Question: I have two tables 'StudentProgress' and 'Songs'. I want to select all results where can join from 'Songs' to 'StudentProgress', and all results which are not joined in two table and also 'StudentID' from 'StudentProgress' have a specific value..
This is my code for my first table which works well
'''
select
s.SongID,
s.Title,
s.Location,
s.Rhythm
from
Songs s
join
StudentProgress f on s.SongID = f.SongID
where
f.StudentID = 17
'''
Now I want to select from 'StudentProgres' table the same which do not exist in the 'Songs' table and also have a specific 'StudentID' value.
I'm trying like this
'''
select
s.SongID,
s.Title,
s.Location,
s.Rhythm
from
Songs s
join
StudentProgress f on s.SongID = f.SongID
where
f.StudentID is null
and f.studentid = 17
'''
But I don't get any results.
See the screenshot here to understand

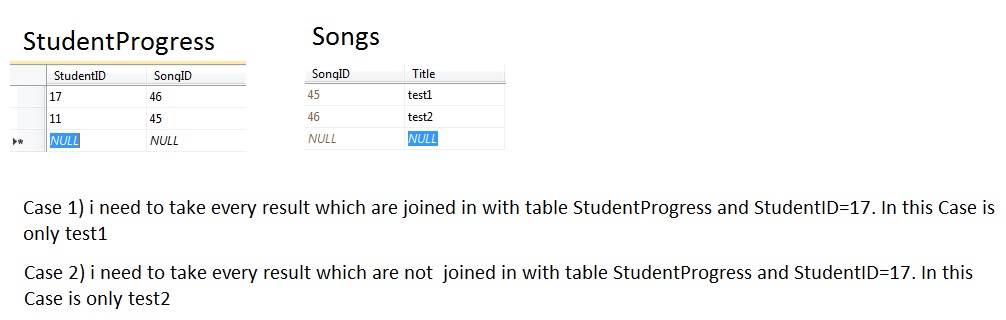
Answer: Use 'left Join' using the condition 'f.studentid = 17' on the join condition you can find which song didnt have the student
'''
select s.SongID,
s.Title,
s.Location,
s.Rhythm
from Songs s
left join StudentProgress f
on s.SongID = f.SongID
and f.studentid = 17
where f.StudentID is null
'''